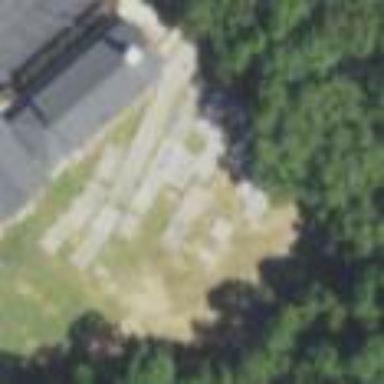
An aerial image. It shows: Graveyard.